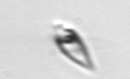
Label: Oxytoxum